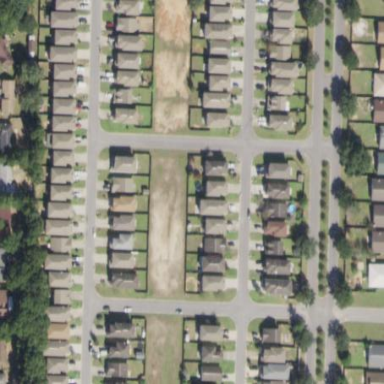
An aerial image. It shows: This residential area consists of single-family homes.